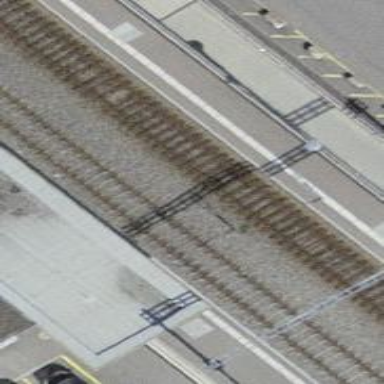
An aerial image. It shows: Stop position for public transport on the railway.